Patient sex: F
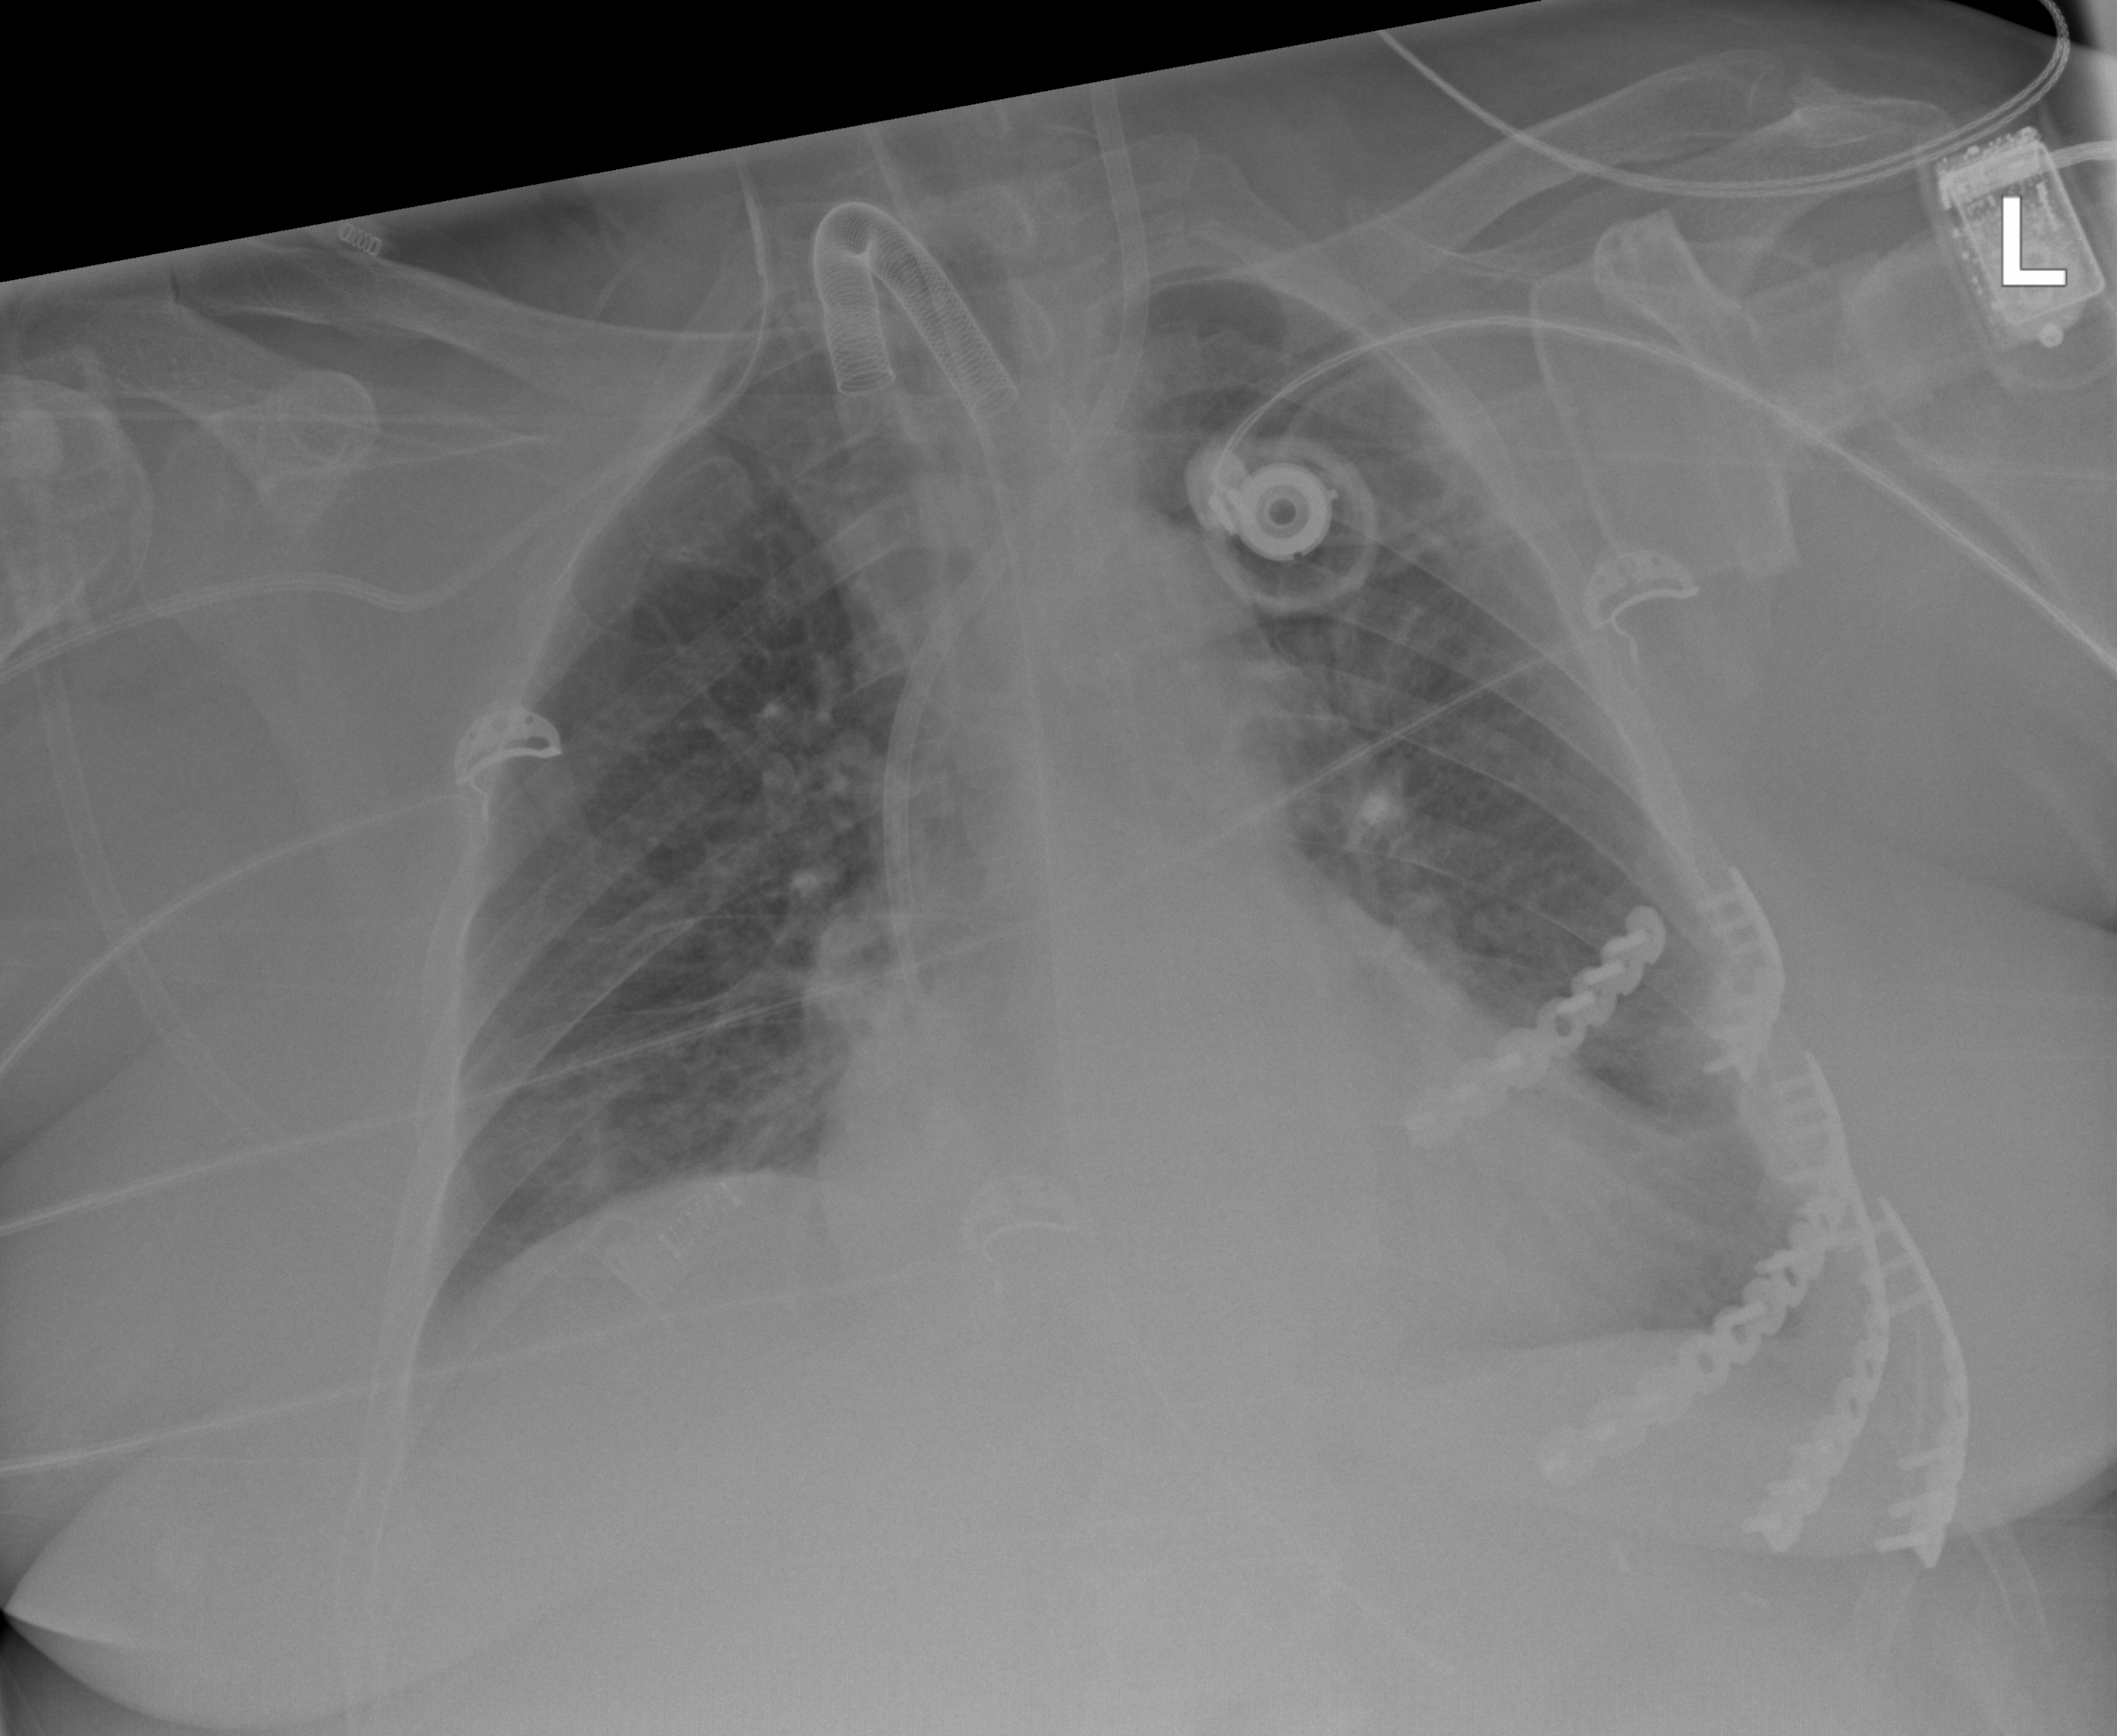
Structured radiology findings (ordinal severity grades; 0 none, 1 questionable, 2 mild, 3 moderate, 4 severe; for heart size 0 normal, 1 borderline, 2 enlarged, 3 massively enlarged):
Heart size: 1
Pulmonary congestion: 0
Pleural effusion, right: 2
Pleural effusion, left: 2
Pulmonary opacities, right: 0
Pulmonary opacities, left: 0
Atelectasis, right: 2
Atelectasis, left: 2